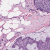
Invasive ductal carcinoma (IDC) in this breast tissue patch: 1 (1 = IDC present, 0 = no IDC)